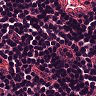
Metastatic tissue present: no